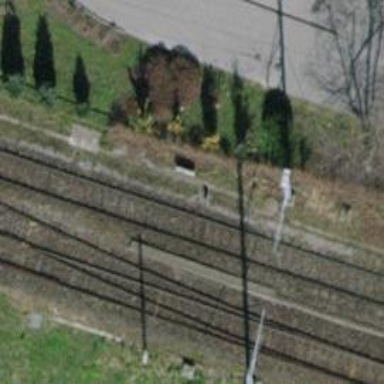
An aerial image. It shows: Railway signal.